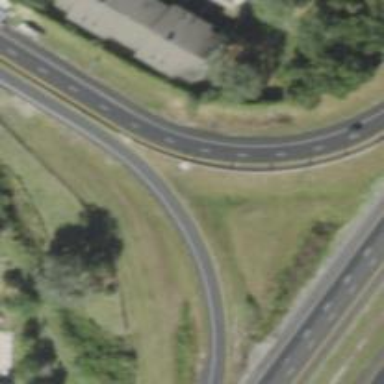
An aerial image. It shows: Motorway link with folded diamond junction.